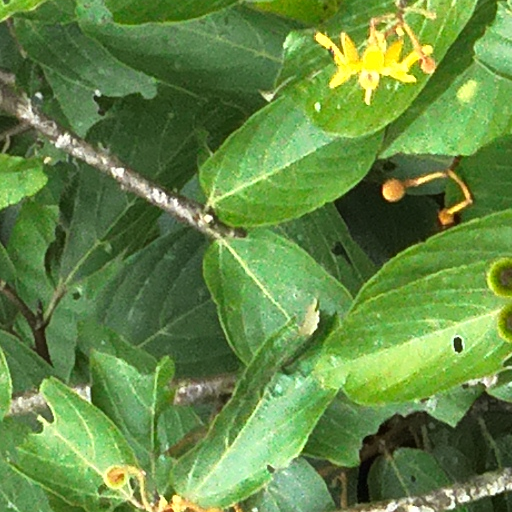
Species: Apeiba tibourbou
GBIF accepted scientific name: Apeiba tibourbou
Crown area (m\u00b2): 46.939